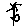
Label: flower